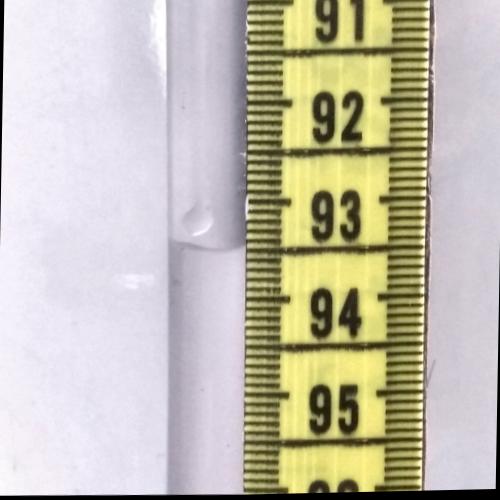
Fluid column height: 93.5 cm